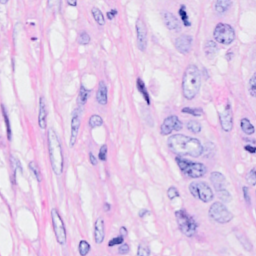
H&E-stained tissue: Breast